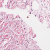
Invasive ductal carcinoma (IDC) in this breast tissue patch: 0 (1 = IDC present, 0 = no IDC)